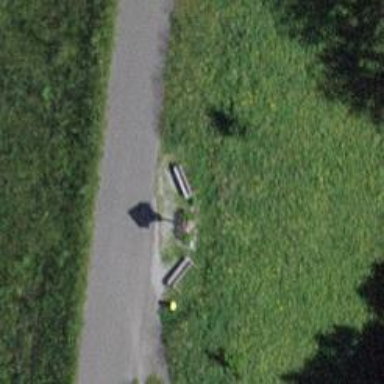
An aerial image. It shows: Brown bench in the vicinity.